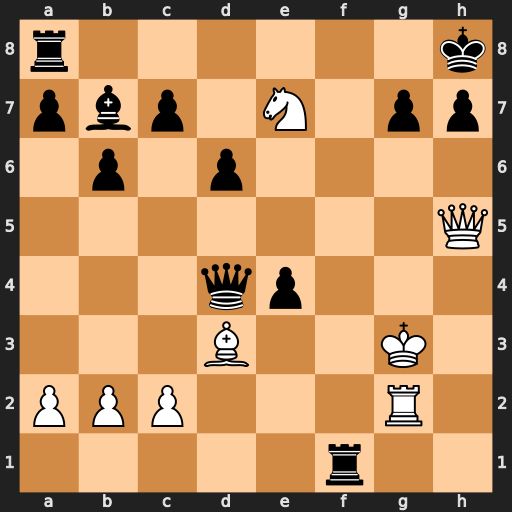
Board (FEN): r6k/pbp1N1pp/1p1p4/7Q/3qp3/3B2K1/PPP3R1/5r2
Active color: w
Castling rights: -
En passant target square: -
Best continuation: Qxh7+ Kxh7 Rh2#